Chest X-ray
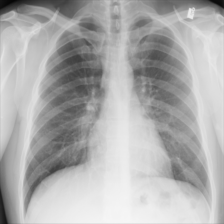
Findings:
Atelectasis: negative
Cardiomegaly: negative
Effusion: negative
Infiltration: negative
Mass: negative
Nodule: negative
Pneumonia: negative
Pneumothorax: negative
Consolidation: negative
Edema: negative
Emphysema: negative
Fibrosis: negative
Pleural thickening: negative
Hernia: negative